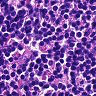
Metastatic tissue present: no